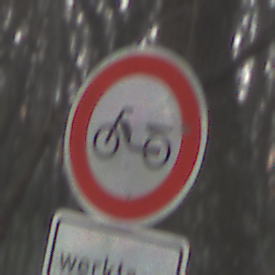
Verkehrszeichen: VerbotMofas
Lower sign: ZeitangabenMitBeschraenkungAufWochentage1
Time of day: SunriseSunset
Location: Outdoor (Nature)
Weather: Clear
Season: Winter
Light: Natural